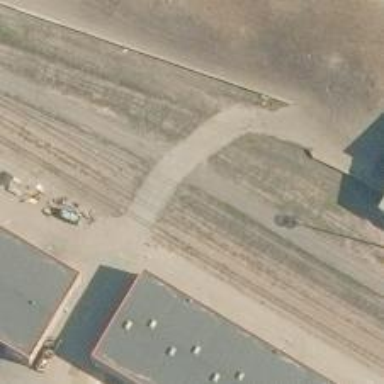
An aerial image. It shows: Railway spur service.